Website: macys
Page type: store-pickup
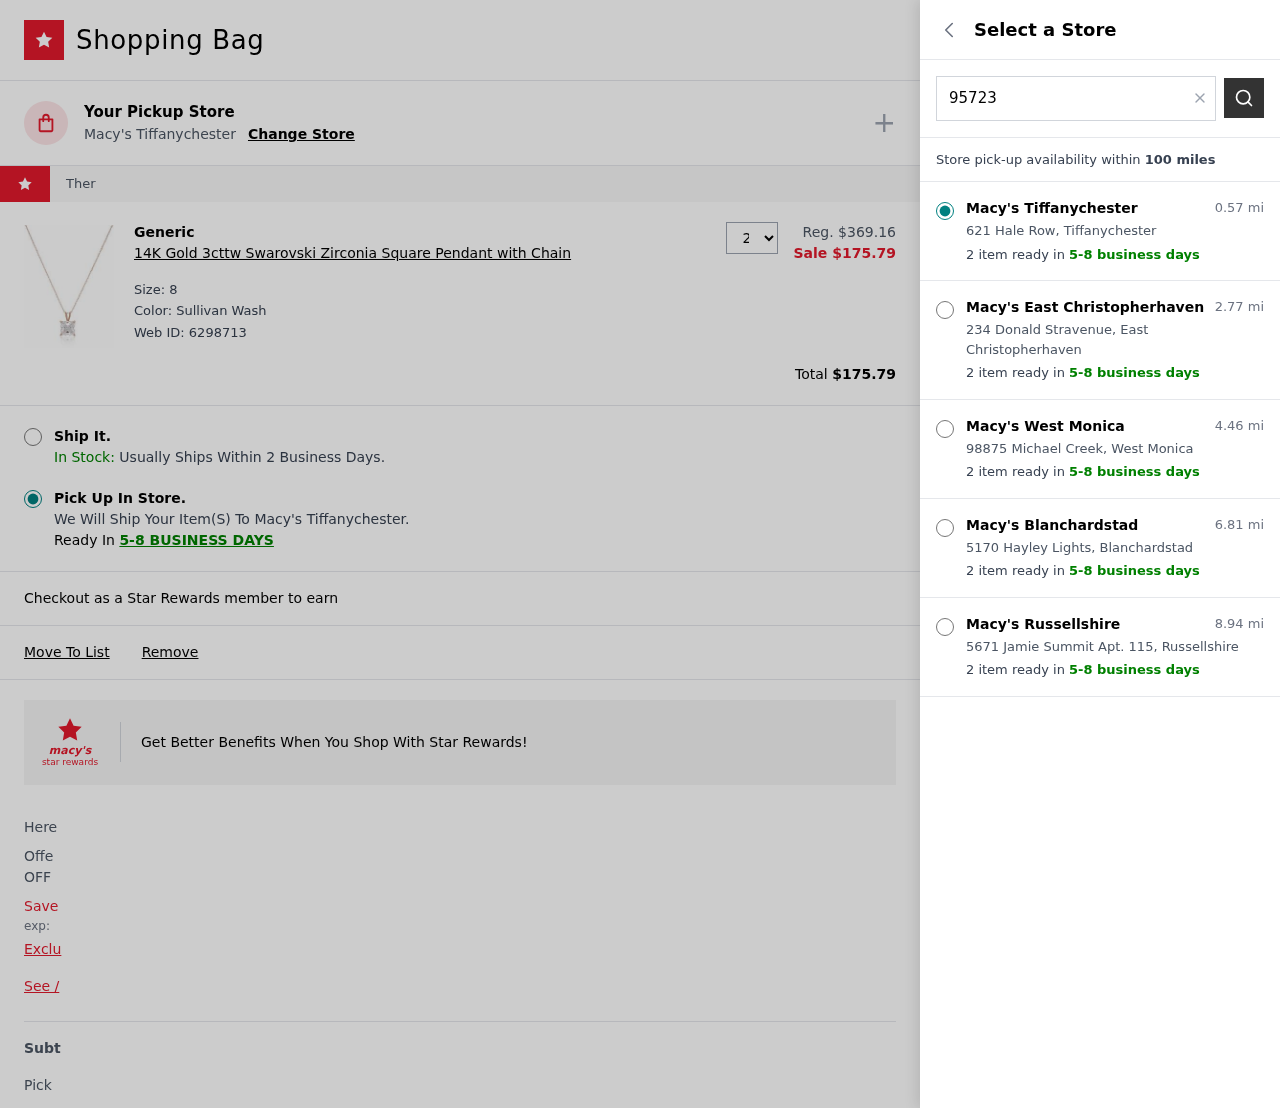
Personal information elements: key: PII_LOCATION1_CITY
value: Tiffanychester
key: PII_LOCATION1_STREET
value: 621 Hale Row
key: PII_LOCATION2_CITY
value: East Christopherhaven
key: PII_LOCATION2_STREET
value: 234 Donald Stravenue
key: PII_LOCATION3_CITY
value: West Monica
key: PII_LOCATION3_STREET
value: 98875 Michael Creek
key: PII_LOCATION4_CITY
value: Blanchardstad
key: PII_LOCATION4_STREET
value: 5170 Hayley Lights
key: PII_LOCATION5_CITY
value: Russellshire
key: PII_LOCATION5_STREET
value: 5671 Jamie Summit Apt. 115
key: PII_POSTCODE
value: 95723
Product elements: key: PRODUCT1_BRAND
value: Generic
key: PRODUCT1_NAME
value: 14K Gold 3cttw Swarovski Zirconia Square Pendant with Chain
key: PRODUCT1_PRICE
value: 175.79
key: PRODUCT1_QUANTITY
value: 2
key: PRODUCT1_ORIGINAL_PRICE
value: $369.16
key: PRODUCT1_WEB_ID
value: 6298713
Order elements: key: ORDER_TOTAL
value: $175.79
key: ORDER_DELIVERY_DATE
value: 5-8 business days
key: ORDER_DELIVERY_DATE
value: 5-8 BUSINESS DAYS
Search elements: key: SEARCH_LOCATION
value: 95723